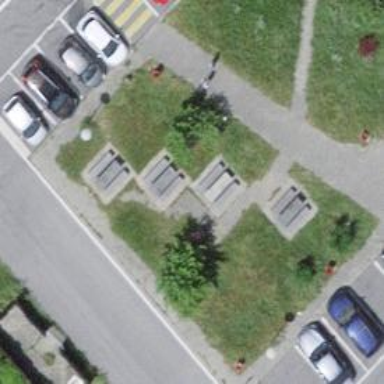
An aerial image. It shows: Picnic table located in leisure land area.